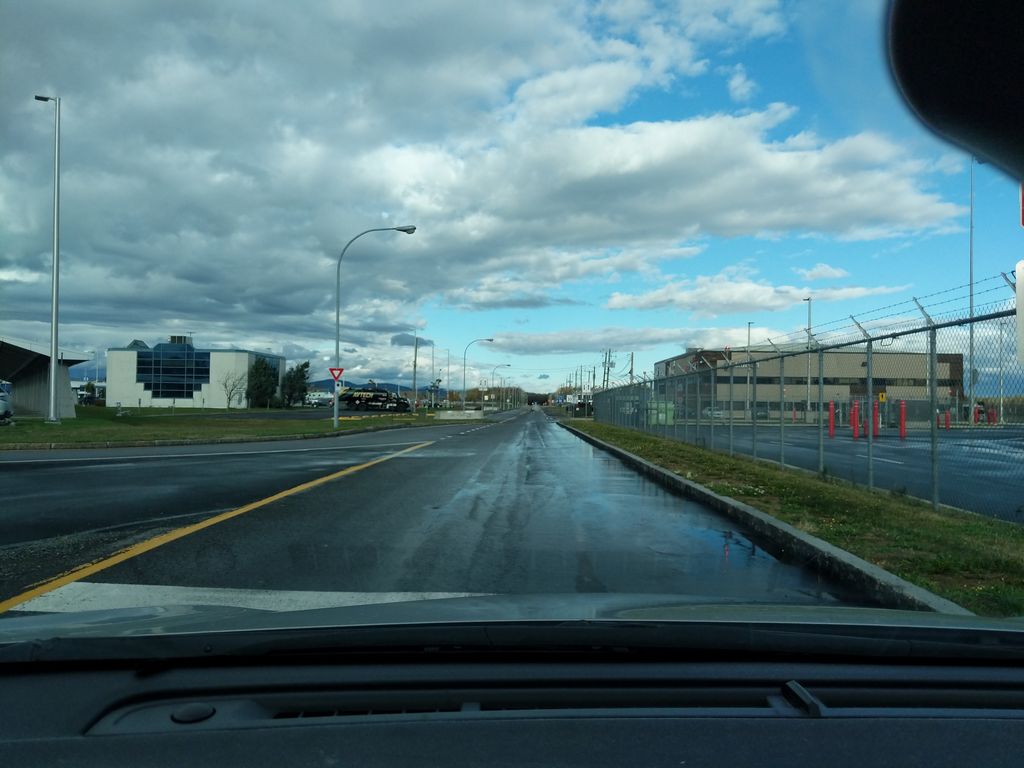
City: quebec_city